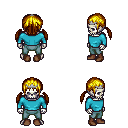
a pixel art fantasy rpg character, male body template, skeleton, teal long-sleeve shirt, teal pants, blonde twin-tailed hairstyle, silver tiara, brown shoes, four views (front, back, left, right), 2x2 character sprite sheet, small pixel art, hard edges, no anti-aliasing